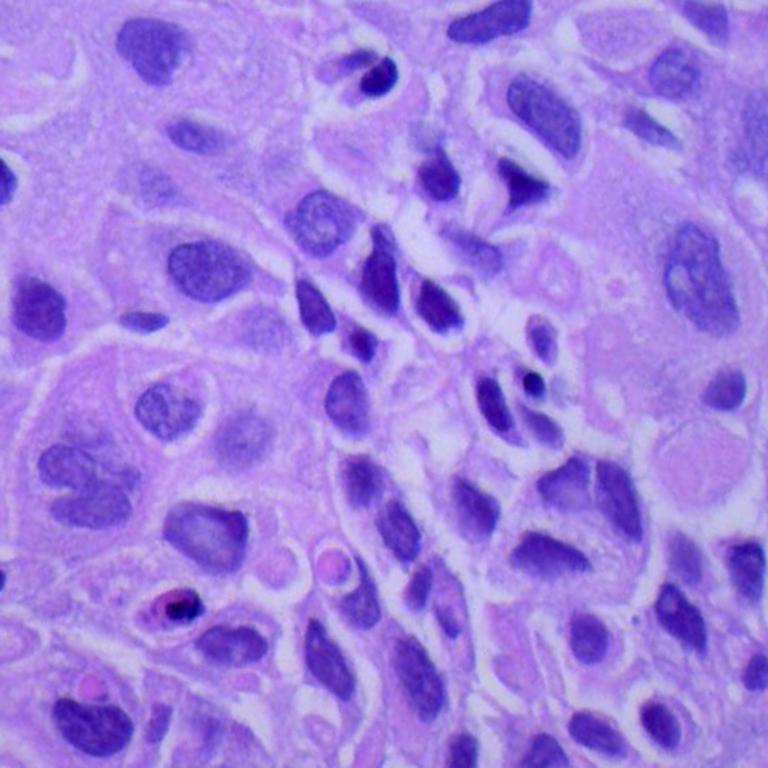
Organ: lung
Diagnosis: squamous carcinomas